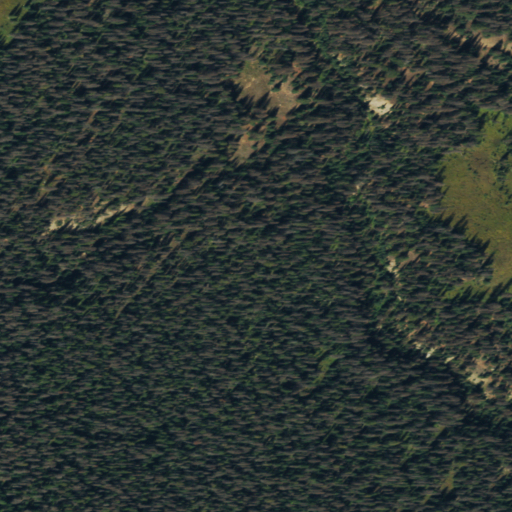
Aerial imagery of valley in Colorado named Tunnel Gulch containing evergreen forest and woody wetlands